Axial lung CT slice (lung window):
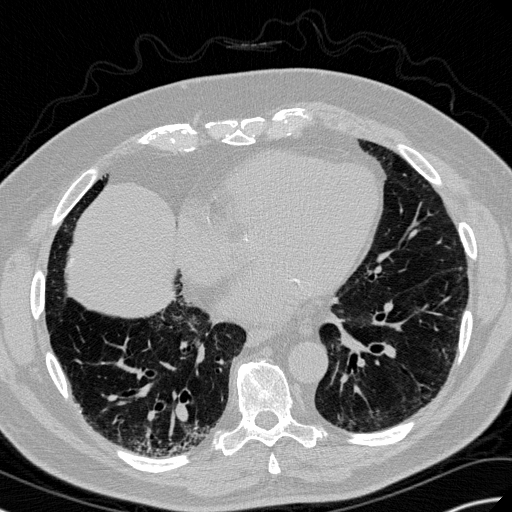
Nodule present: no